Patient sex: M
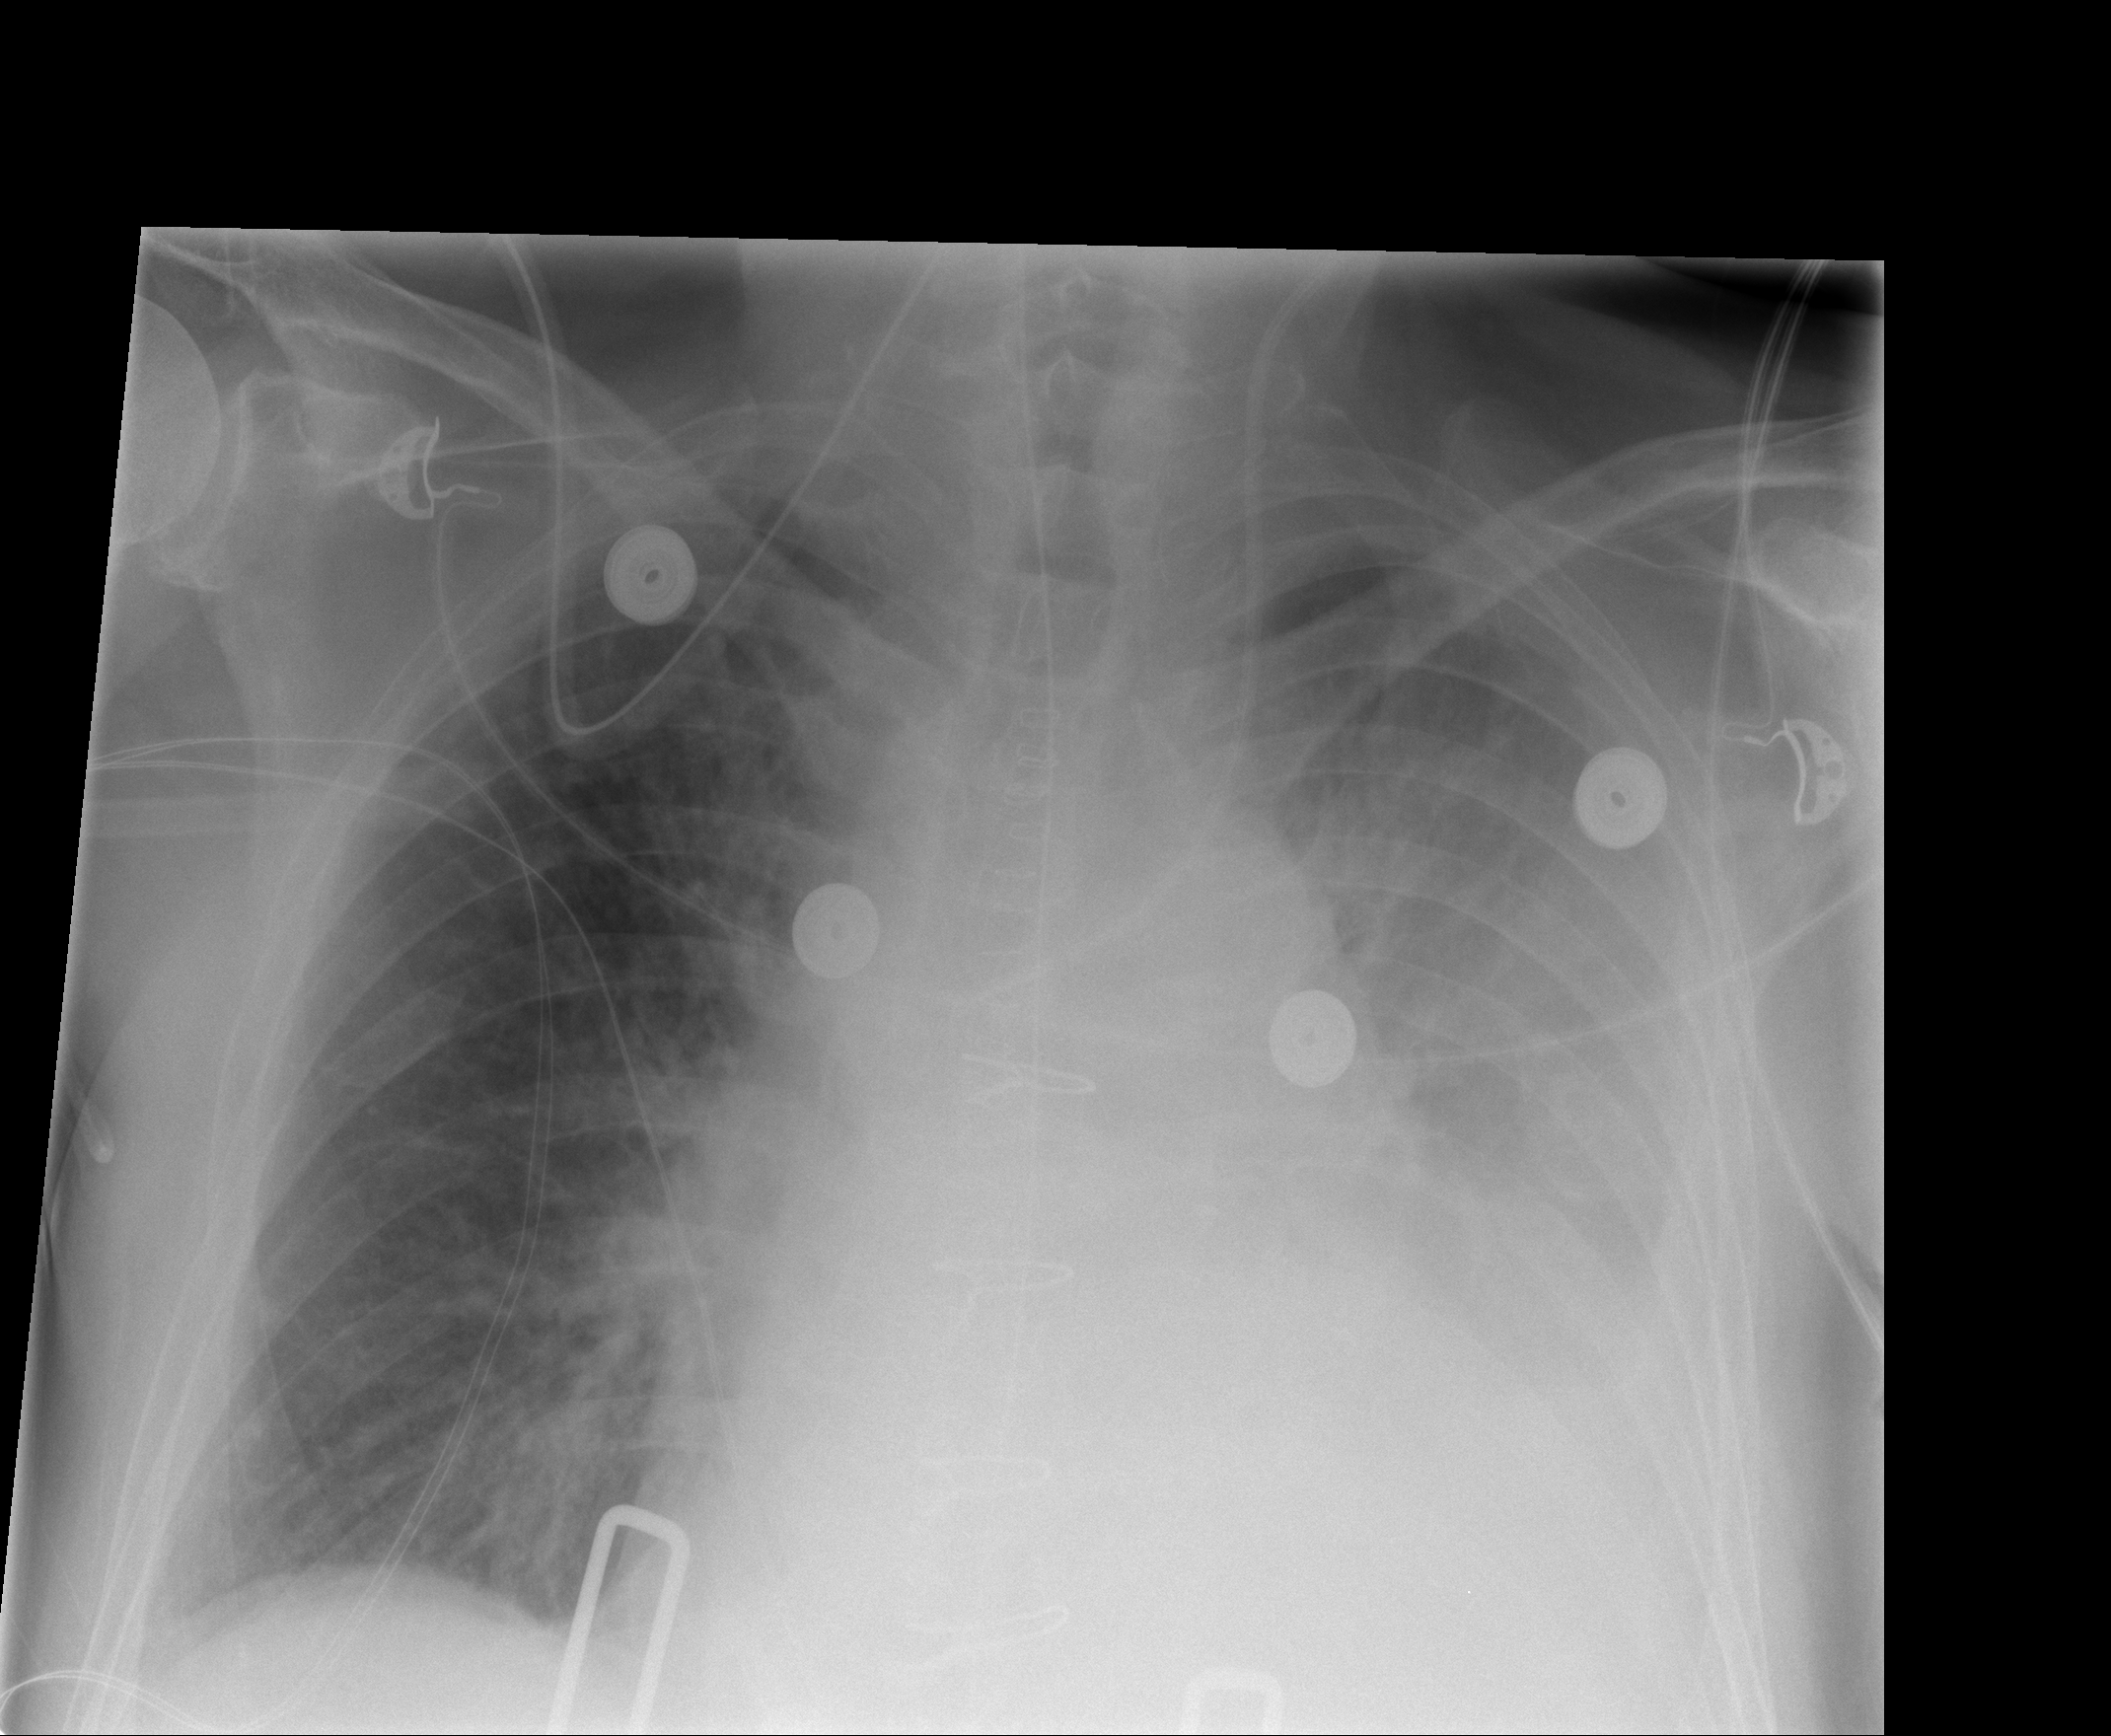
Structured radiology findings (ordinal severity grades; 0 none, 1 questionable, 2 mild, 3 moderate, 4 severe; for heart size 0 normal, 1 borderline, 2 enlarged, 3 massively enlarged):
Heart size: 2
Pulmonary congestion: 2
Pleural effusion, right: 0
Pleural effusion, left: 3
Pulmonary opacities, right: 0
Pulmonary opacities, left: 2
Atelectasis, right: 0
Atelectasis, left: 1